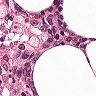
Metastatic tissue present: no